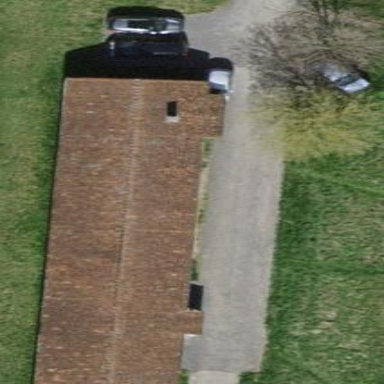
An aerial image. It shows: Hut.